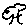
Label: tree